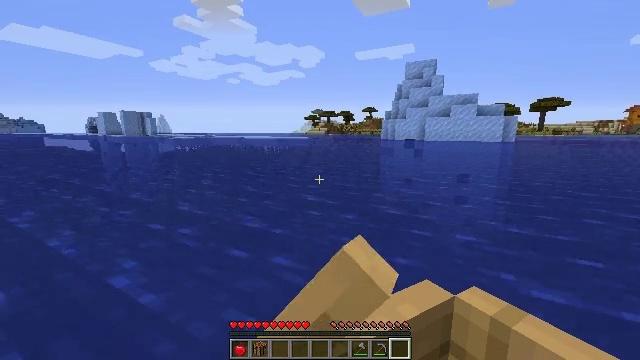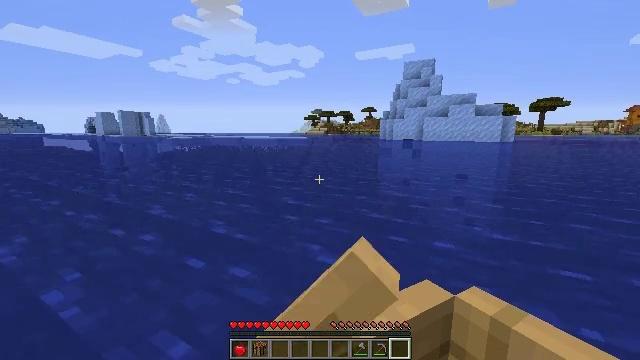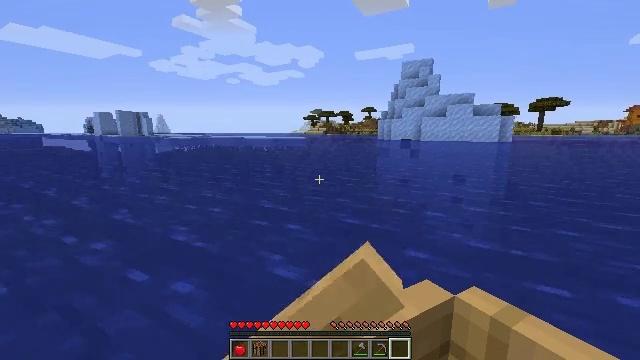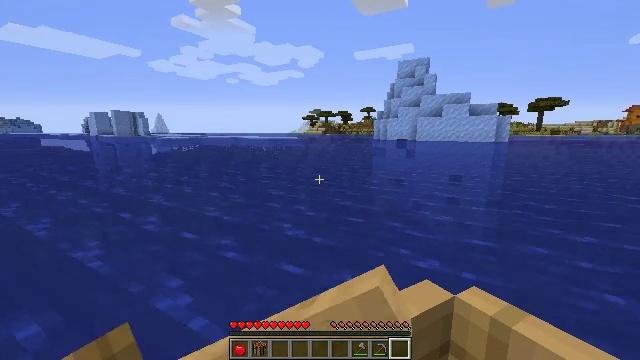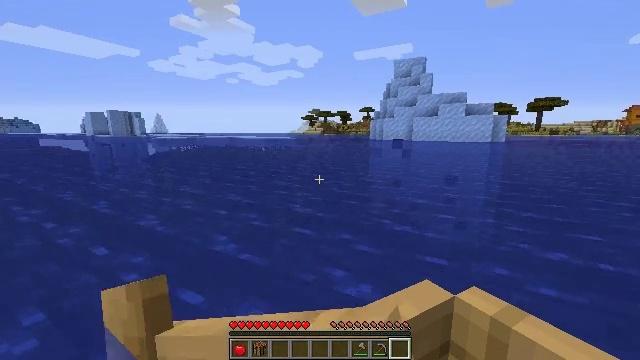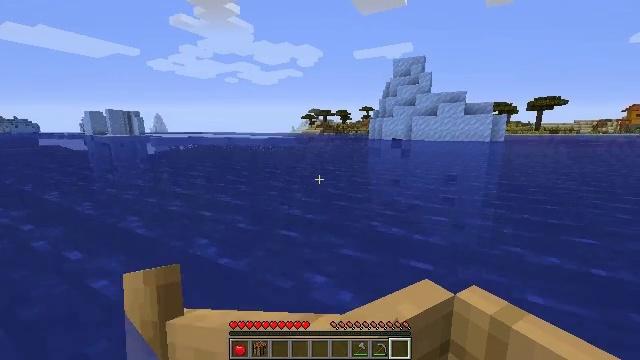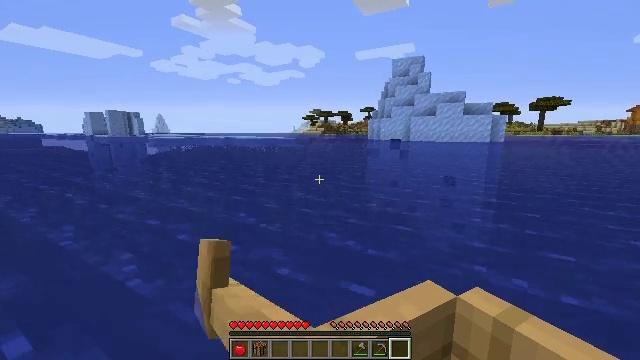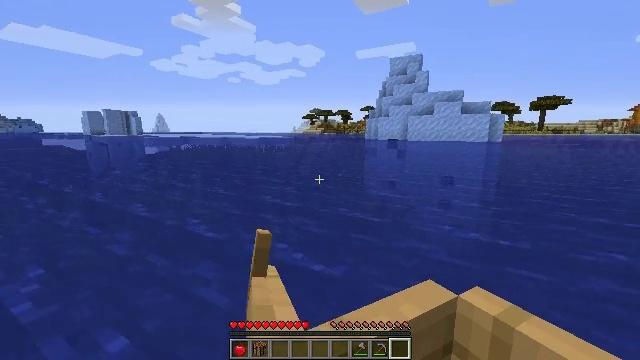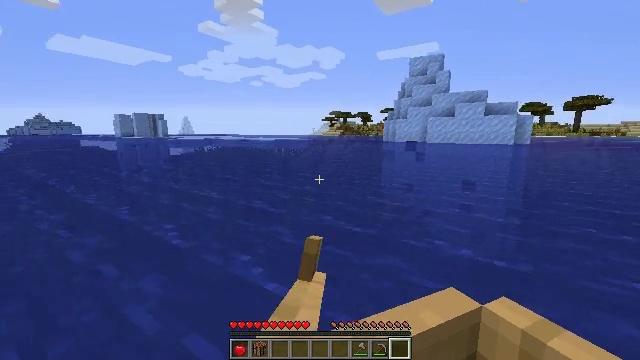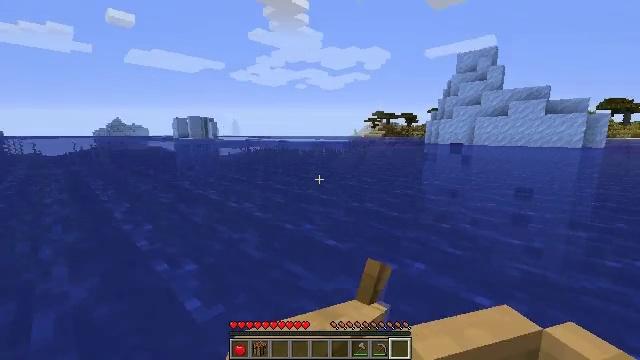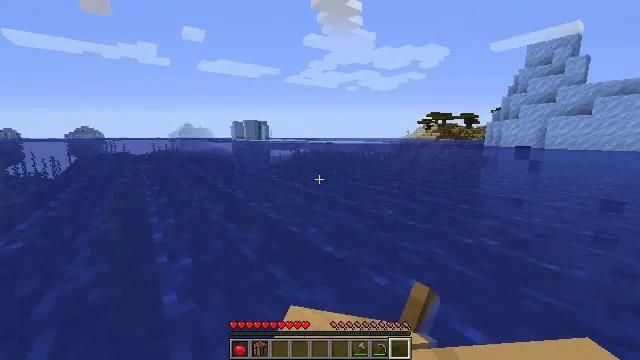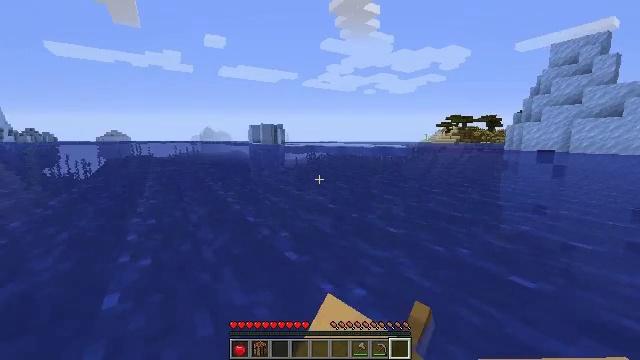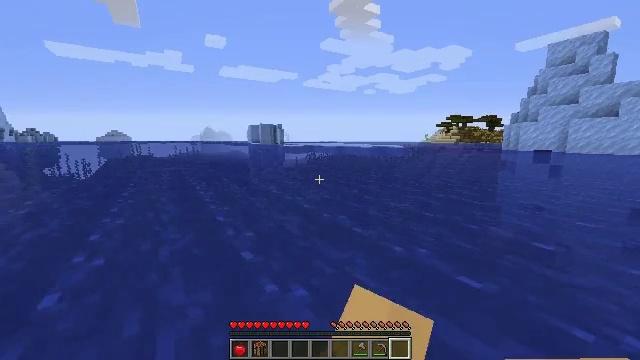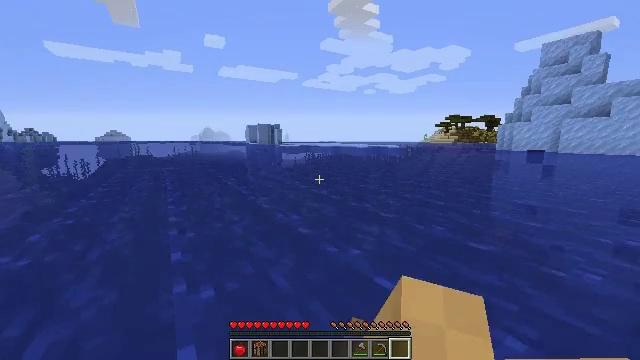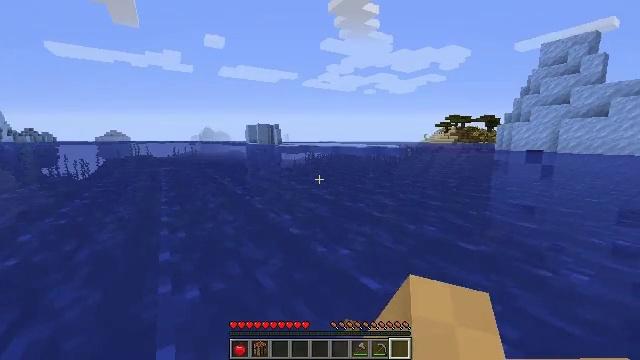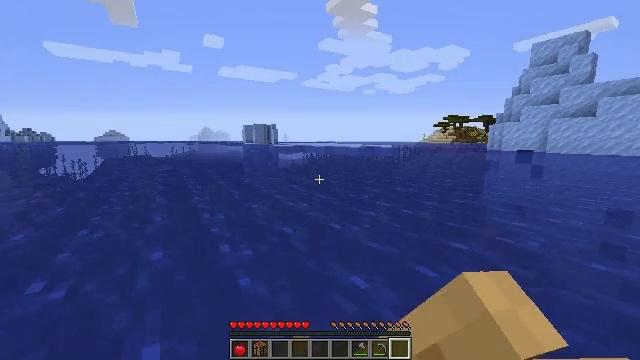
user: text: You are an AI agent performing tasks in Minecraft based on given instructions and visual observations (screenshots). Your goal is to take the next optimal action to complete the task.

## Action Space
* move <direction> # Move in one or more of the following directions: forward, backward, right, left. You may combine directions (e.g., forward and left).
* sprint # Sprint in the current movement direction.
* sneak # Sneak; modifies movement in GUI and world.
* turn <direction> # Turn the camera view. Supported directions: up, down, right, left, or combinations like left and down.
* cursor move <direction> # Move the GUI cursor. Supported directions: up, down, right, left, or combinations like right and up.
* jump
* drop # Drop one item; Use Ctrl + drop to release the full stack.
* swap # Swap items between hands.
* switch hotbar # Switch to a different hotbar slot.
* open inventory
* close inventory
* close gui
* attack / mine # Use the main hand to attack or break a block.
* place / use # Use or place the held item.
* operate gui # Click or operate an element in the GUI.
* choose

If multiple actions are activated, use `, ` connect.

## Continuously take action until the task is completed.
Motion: motion action
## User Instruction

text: Destroy the orange bed to move it.
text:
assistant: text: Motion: move forward
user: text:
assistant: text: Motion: move forward
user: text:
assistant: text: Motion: move forward
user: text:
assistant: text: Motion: move forward
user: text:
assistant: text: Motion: move forward
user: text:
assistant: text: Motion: move forward
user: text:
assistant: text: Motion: move forward
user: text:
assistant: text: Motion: move forward, turn left
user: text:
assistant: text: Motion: move forward, turn left
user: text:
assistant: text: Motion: move forward, turn left
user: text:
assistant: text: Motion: move forward, turn left
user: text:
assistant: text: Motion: move forward
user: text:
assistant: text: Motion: move forward
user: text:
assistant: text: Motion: move forward
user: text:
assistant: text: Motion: move forward
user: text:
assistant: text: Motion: move forward
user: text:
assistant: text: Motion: move forward
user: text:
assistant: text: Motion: move forward
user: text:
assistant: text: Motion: move forward
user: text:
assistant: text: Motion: move forward
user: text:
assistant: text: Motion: move forward
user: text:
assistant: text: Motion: move forward
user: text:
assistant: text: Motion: move forward
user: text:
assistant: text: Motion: move forward
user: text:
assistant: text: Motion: move forward, turn right
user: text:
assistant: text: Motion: move forward, turn right
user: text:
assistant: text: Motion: move forward, turn right and down
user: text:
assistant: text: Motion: move forward, turn right
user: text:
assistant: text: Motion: move forward, turn right
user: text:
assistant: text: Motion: move forward, turn right